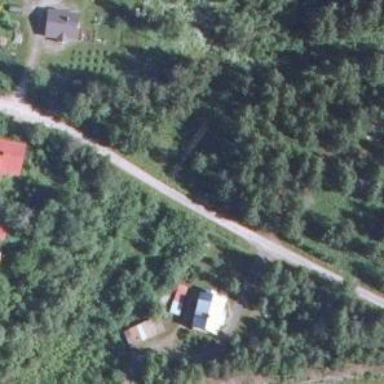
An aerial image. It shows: Unclassified road.